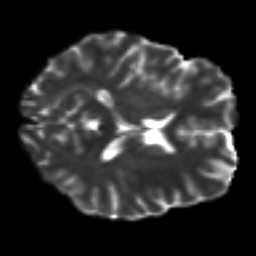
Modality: T2w
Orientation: axial
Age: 22
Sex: female
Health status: ill
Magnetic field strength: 3 T
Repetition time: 9 s
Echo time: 0.093 s